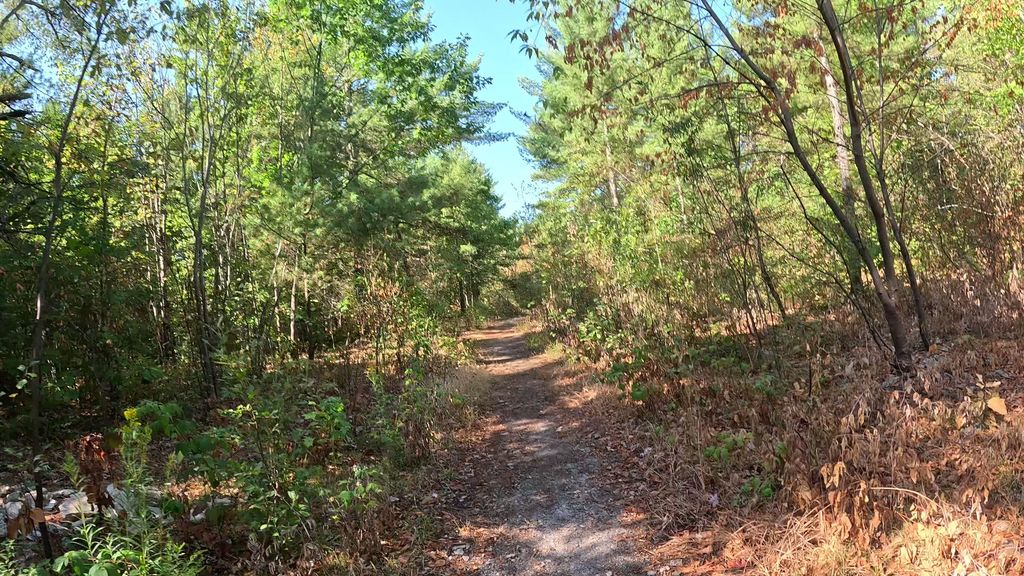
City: ottawa-gatineau